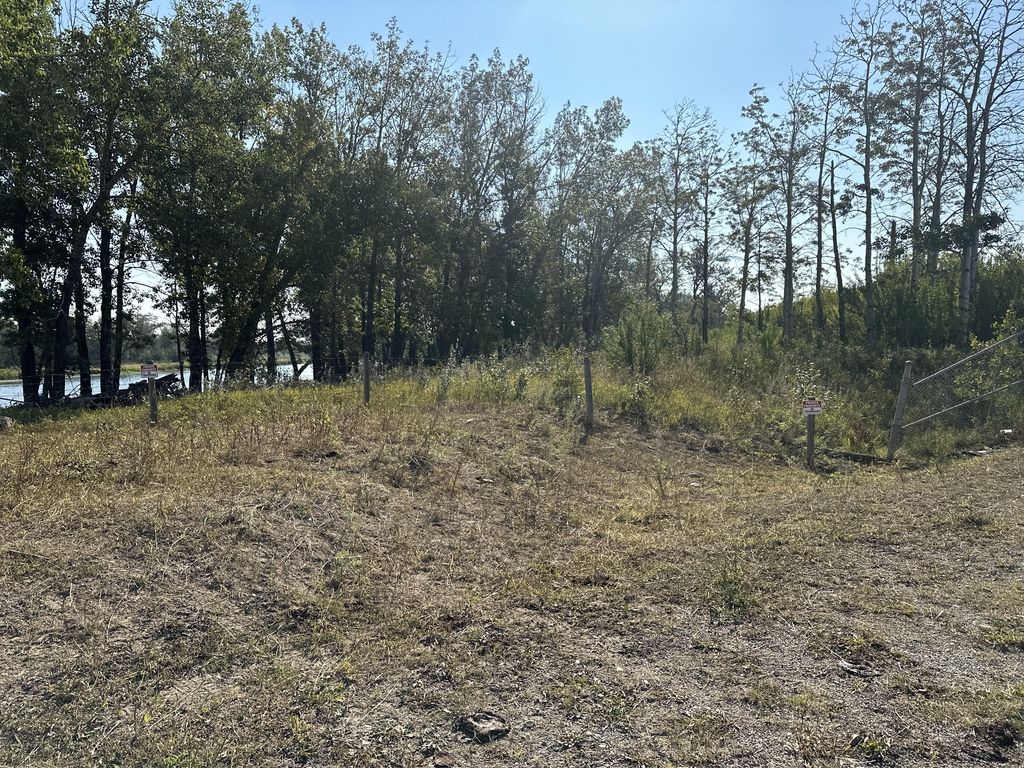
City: calgary